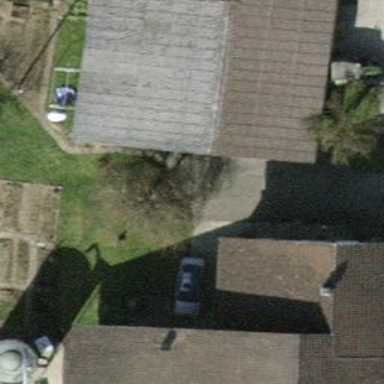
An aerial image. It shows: View of roof of building.